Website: crate-barrel
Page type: customer-info-address
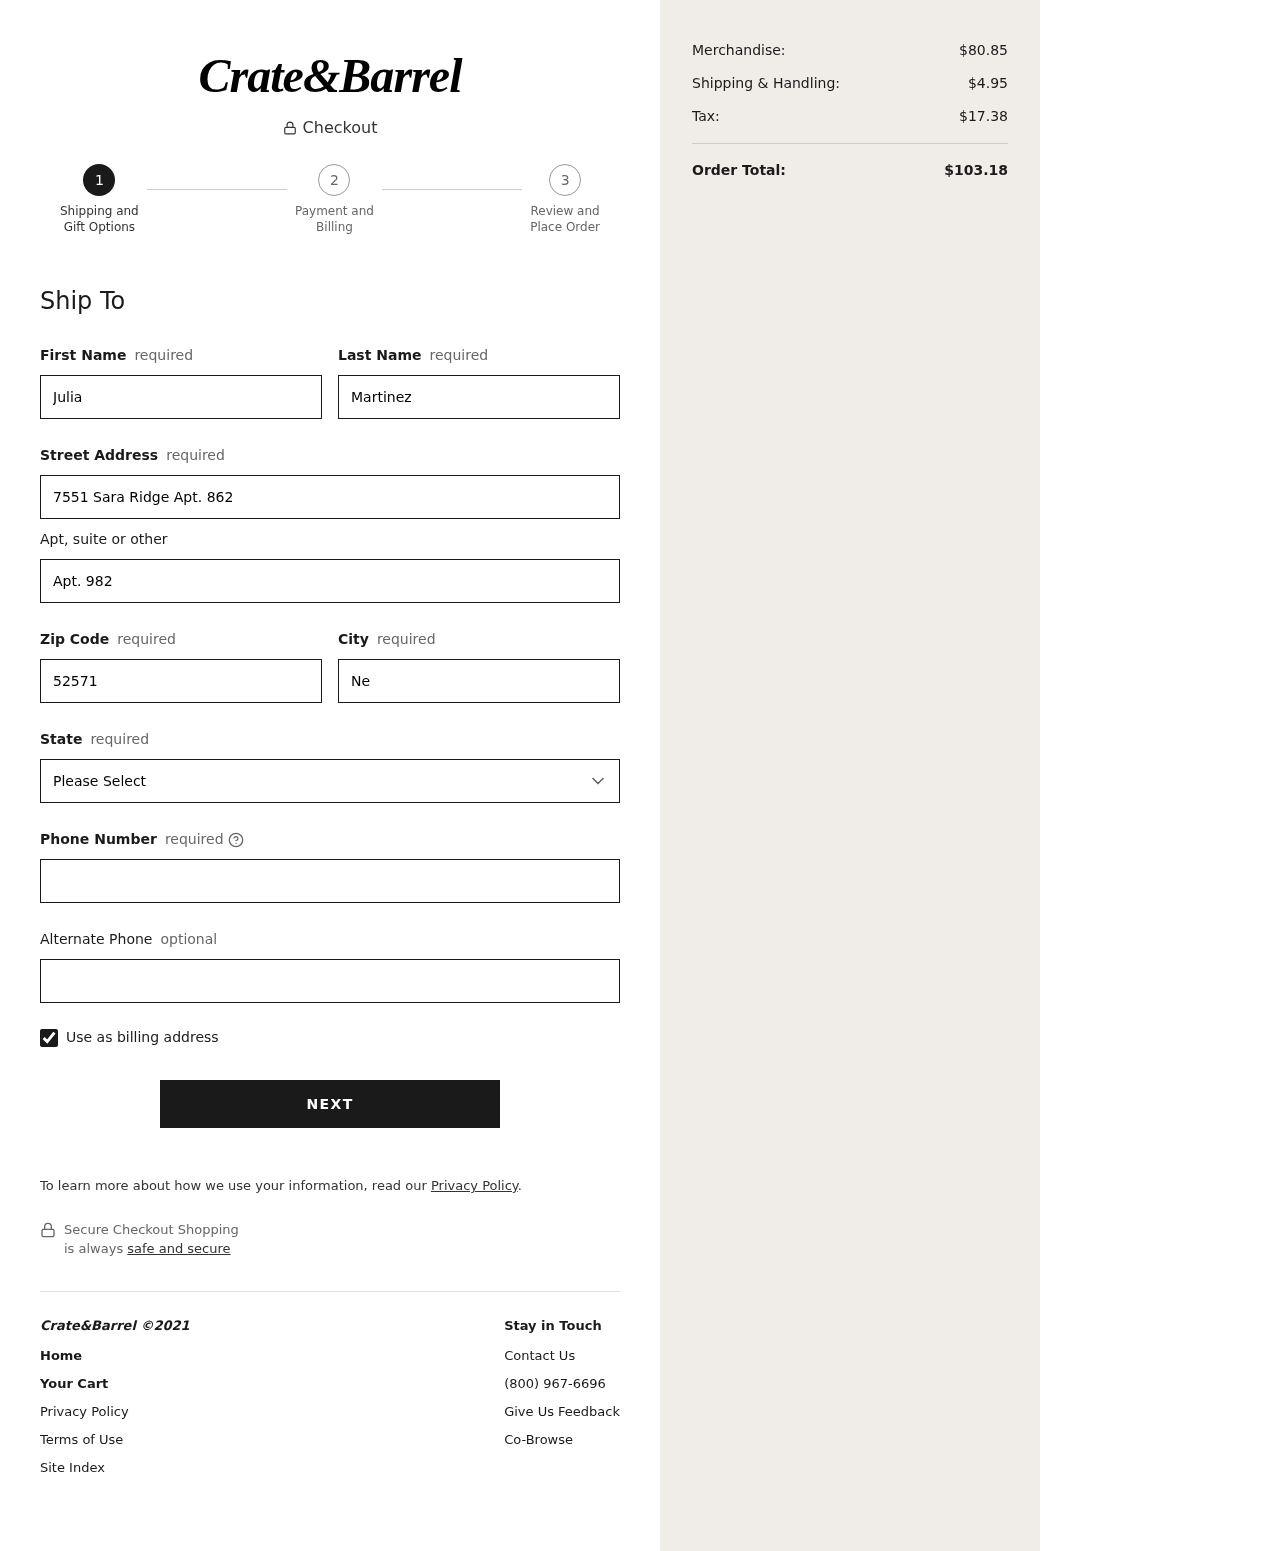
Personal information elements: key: PII_STATE
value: Iowa
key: PII_FIRSTNAME
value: Julia
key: PII_LASTNAME
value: Martinez
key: PII_STREET
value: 7551 Sara Ridge Apt. 862
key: PII_STREET2
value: Apt. 982
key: PII_POSTCODE
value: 52571
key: PII_CITY
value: New Megan
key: PII_PHONE
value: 6018789708
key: PII_PHONE_ALT
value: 6943844293
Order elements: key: ORDER_SUBTOTAL
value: $80.85
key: ORDER_SHIPPING_COST
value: $4.95
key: ORDER_TAX
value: $17.38
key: ORDER_TOTAL
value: $103.18